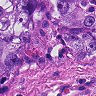
Metastatic tissue present: yes